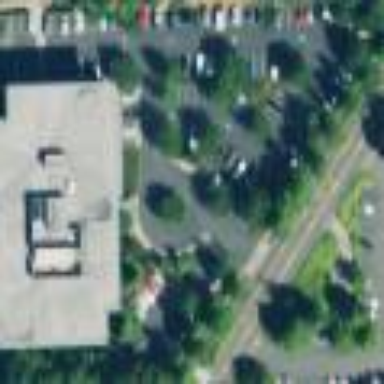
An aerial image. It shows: Parking area with asphalt surface.